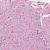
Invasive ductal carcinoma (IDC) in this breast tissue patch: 0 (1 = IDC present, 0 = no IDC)